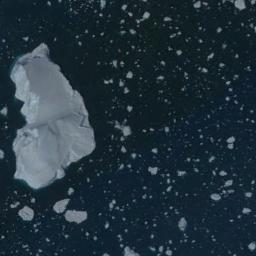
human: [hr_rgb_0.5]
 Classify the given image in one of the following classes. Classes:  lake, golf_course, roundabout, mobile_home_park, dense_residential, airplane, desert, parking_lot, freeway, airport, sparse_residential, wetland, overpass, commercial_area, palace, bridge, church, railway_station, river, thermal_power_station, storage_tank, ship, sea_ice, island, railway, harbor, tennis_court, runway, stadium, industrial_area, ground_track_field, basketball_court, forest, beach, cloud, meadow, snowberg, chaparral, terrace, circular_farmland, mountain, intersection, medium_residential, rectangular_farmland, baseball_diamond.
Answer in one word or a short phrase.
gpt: sea_ice